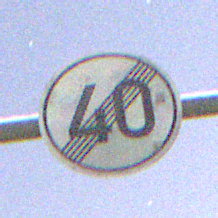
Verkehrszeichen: EndeGeschwindigkeit40
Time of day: Night
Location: Outdoor (Nature)
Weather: Clear
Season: NotSpecified
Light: Natural